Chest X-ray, PA view. Patient: 64 years old, sex M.
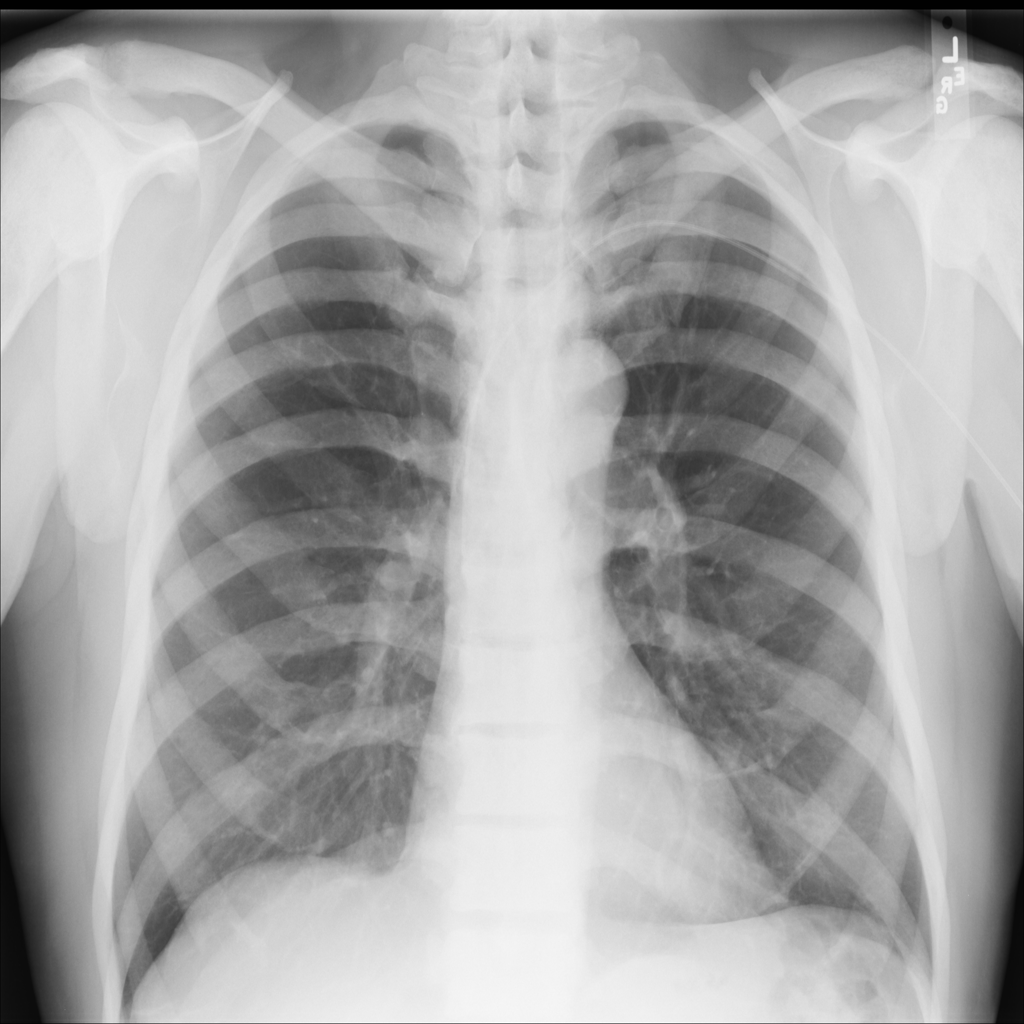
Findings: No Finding